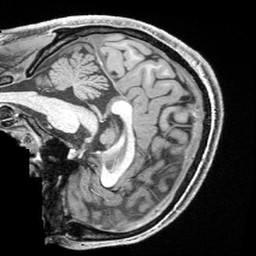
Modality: T1w
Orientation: sagittal